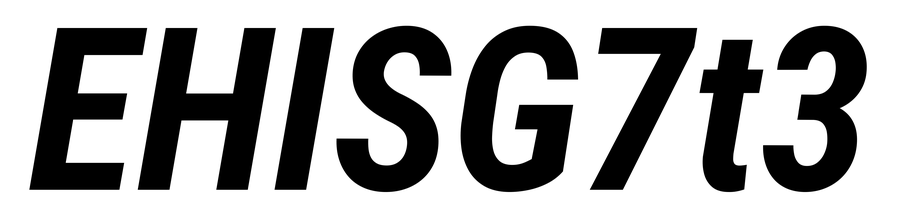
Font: Roboto-Italic_Condensed_Bold_Italic